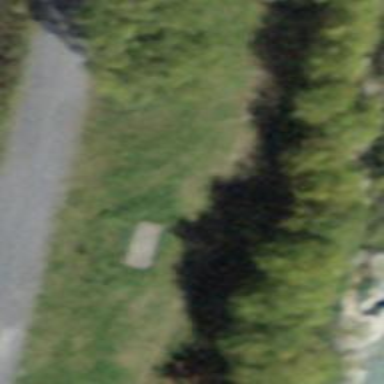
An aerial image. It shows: Grassy path.